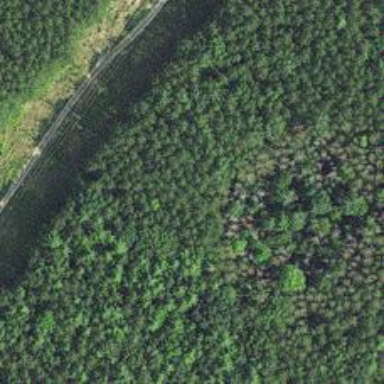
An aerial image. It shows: Abandoned railway with historical significance.